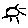
Label: sun